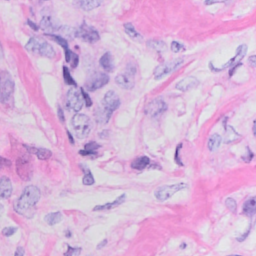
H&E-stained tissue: Breast